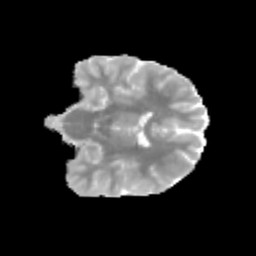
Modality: MD
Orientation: coronal
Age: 11
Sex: male
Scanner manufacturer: siemens
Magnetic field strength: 3 T
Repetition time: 3.8 s
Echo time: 0.07 s